Question: I have a problem using Fullcalendar (v2+) : monthView seems to be broken on IE8 even on a minimal install from the demonstration pages. All other viewModes are OK.
See this fiddle for reproduction (on IE8) : <URL>
If you load this same fiddle on Chrome or FF, you'll see the correct rendering.
And a capture of the bug :
JS code is from documentation and is very minimal :
'''
$(document).ready(function() {
$('#calendar').fullCalendar({
header: {
left: 'prev,next today',
center: 'title',
right: 'month,agendaWeek,agendaDay'
},
defaultDate: '2014-06-12',
defaultView: 'month',
editable: true,
events: [
{
title: 'All Day Event',
start: '2014-06-01'
}
]
});
});
'''
Maybe I am missing something ?
Thanks
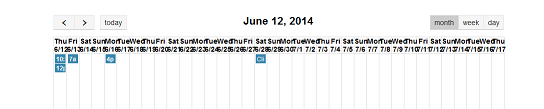
Answer: There is already a solution for the problem:
The bug fix is documented <URL>.
This fix is not included in the current version of fullcalendar 2.2.7, but should be in the next version.
So everybody who encounters the problem, wait for the version >2.2.7 or install the fix by hand. I have included the fix in my version and it worked.